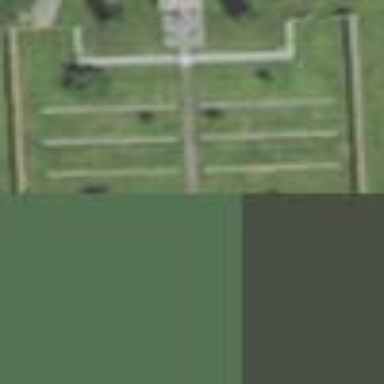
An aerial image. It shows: Cemetery.